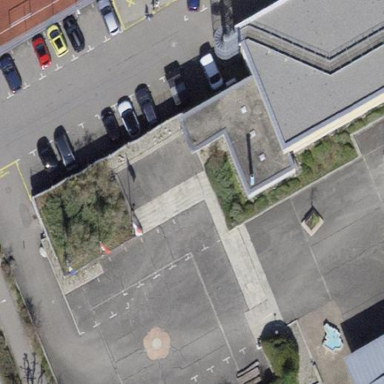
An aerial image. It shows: School building.